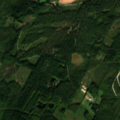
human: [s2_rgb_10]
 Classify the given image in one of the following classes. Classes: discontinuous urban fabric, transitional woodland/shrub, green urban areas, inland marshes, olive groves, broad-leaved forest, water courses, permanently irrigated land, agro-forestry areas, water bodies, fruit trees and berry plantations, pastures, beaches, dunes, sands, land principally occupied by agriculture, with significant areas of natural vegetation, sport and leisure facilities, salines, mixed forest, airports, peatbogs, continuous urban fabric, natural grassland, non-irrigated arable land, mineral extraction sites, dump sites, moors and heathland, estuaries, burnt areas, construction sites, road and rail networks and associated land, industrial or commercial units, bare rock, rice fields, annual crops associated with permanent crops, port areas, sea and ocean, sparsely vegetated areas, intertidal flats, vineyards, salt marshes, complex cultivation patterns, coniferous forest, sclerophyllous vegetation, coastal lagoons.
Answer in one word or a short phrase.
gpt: non-irrigated arable land, coniferous forest, mixed forest, transitional woodland/shrub